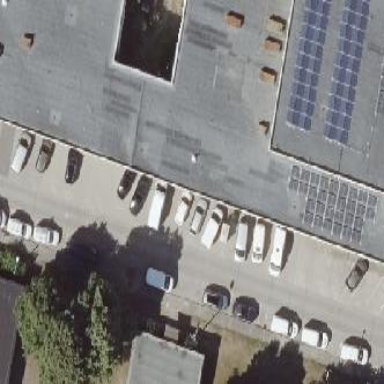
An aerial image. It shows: View of roof of building.